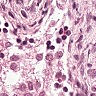
Metastatic tissue present: no